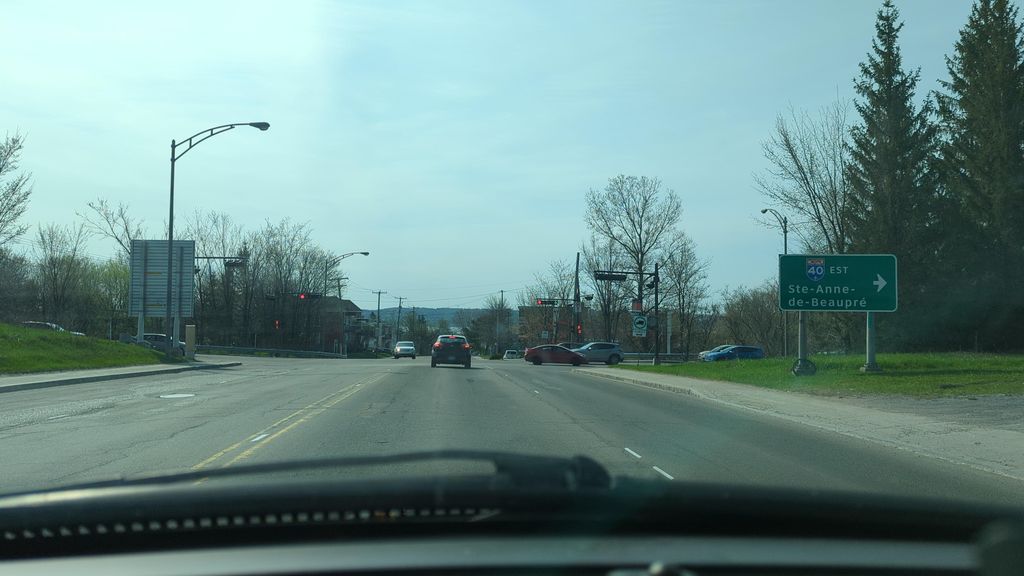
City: quebec_city